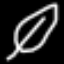
Label: leaf